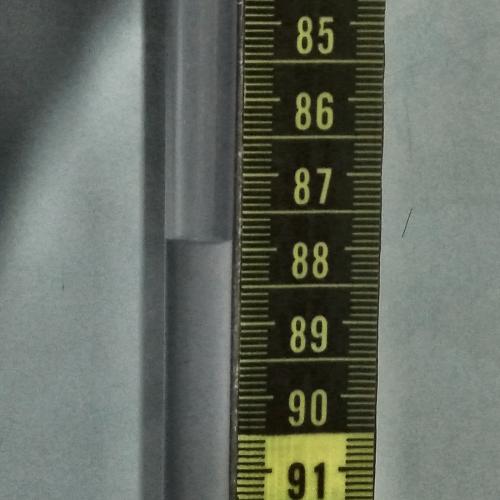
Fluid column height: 87.9 cm